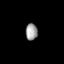
Tissue: skin
Cell type: Epithelial cells
Senescence score: 0.7796
Nuclear area (px): 195
Mean DAPI intensity: 157.6